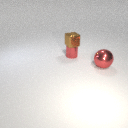
small brown metal cube above small red metal cylinder